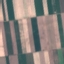
Land use / land cover: AnnualCrop